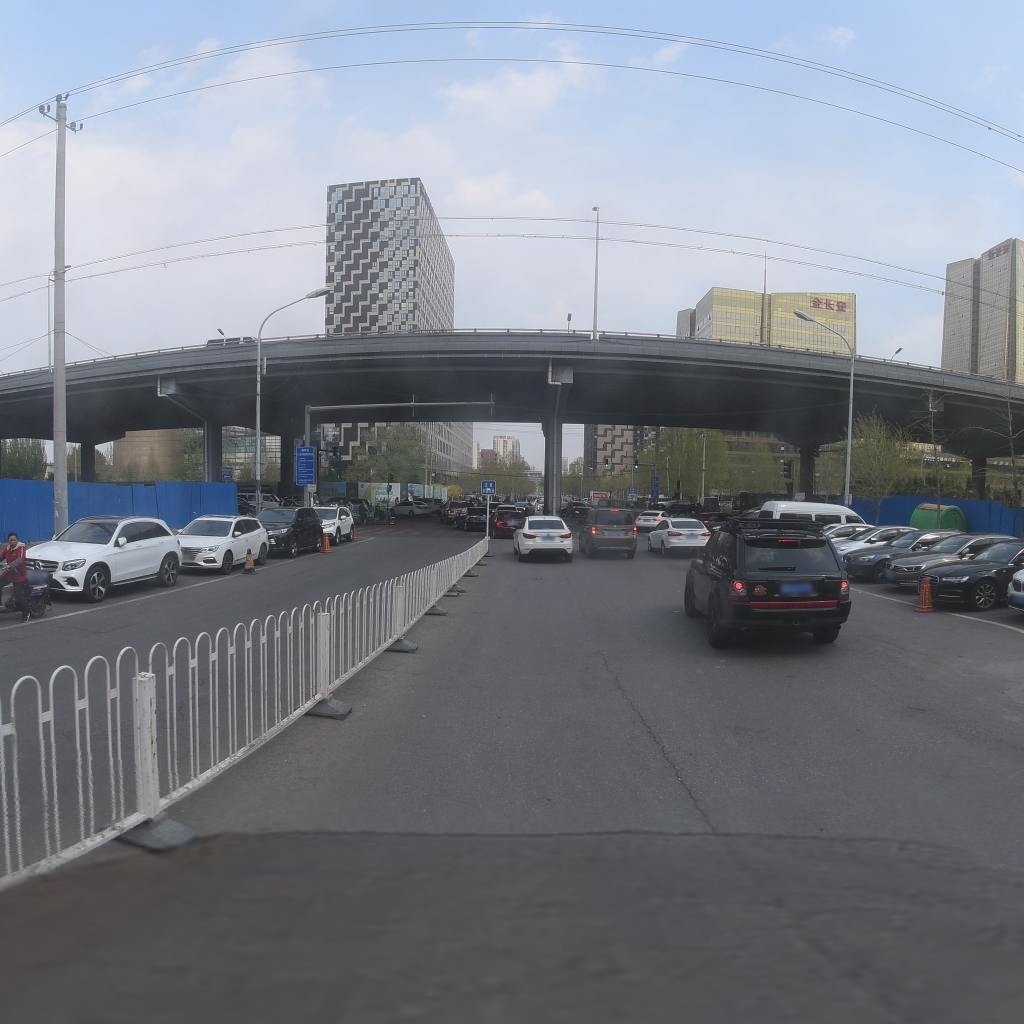
Region: Chaoyang
Road damage annotations: transverse crack, longitudinal crack